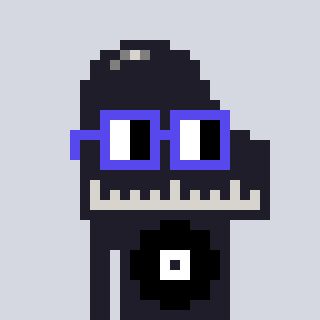
a pixel art character with square blue glasses, a piano-shaped head and a grayscale-colored body on a cool background